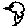
Label: bird